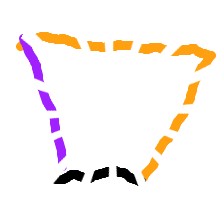
Shape: trapezoid